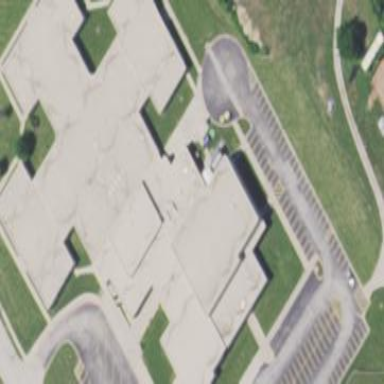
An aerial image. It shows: School building.